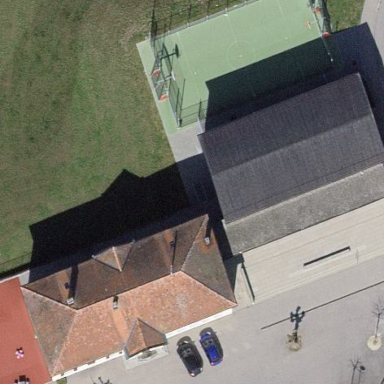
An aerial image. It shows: School.